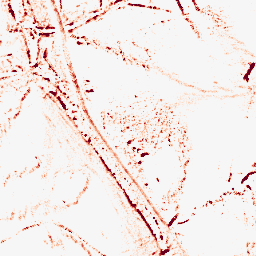
Category: morphological
Decomposition family: morphological_diamond
Decomposition parameters: operation: opening
radius: 3
Upsampling method: sinc_hamming
Upsampling parameters: scale: 4
kernel_size: 8
Upsampling scale: 4